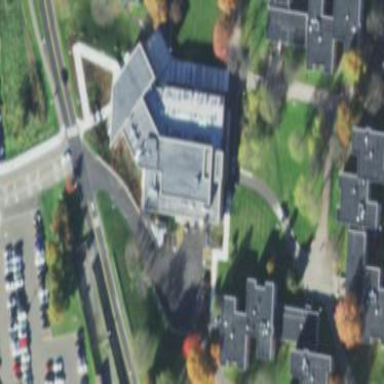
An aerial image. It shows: View of university building.